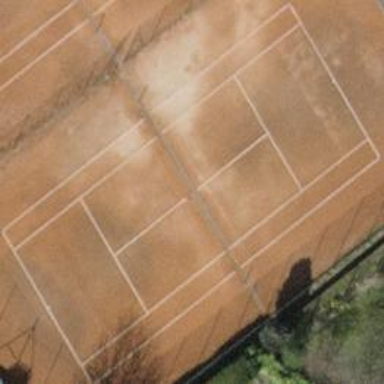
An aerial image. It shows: Tennis court on pitch designated for leisure land.